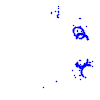
Particle: kaon